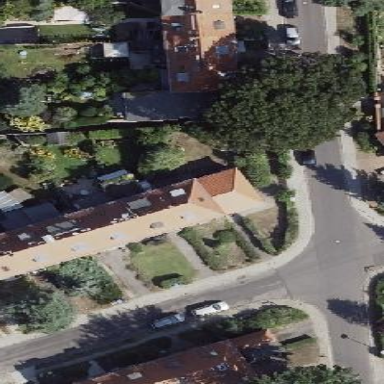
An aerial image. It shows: Terrace building with hipped roof.